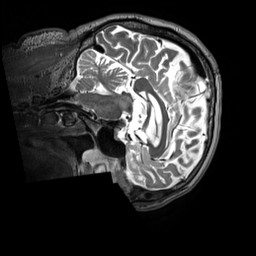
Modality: T2w
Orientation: sagittal
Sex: male
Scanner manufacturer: siemens
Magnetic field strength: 3 T
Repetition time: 3.2 s
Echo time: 0.409 s